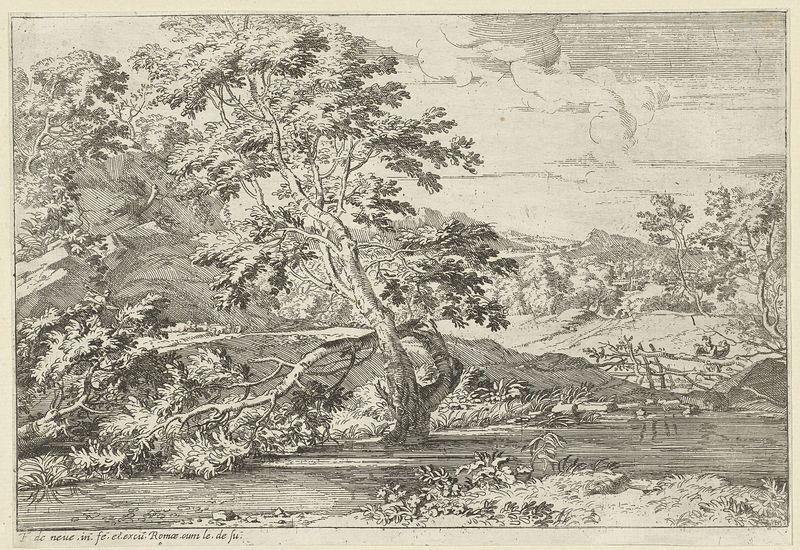
Titel: Landschap met een boom in het water
Künstler: Franciscus de Neve
Standort: Amsterdam
Institution: Rijksmuseum
Schlagwörter: baum, berg, dunkel, felsen, gewitter, himmel, wasser, weiß, wolken, bäume, fluss, landschaft, see, stadt, teich, ufer, äste, frankreich, grau, hell, schwarz, zeichnung, haus, wolke, rahmen, bild, bach, baumstamm, hügel, stamm, wind, gewässer, pflanze, pflanzen, wald, sommer, papier, berge, fels, dorf, mauer, grafik, böschung, strom, sturm, unwetter, tusche, buch, druck, druckgraphik, druckgrafik, schraffur, stich, illustration, text, umgeknickt, fließen, kupferstich, biegen, wlad, graphk, brechen, keine menschen, bluss, blandschaft, papeir, berge3